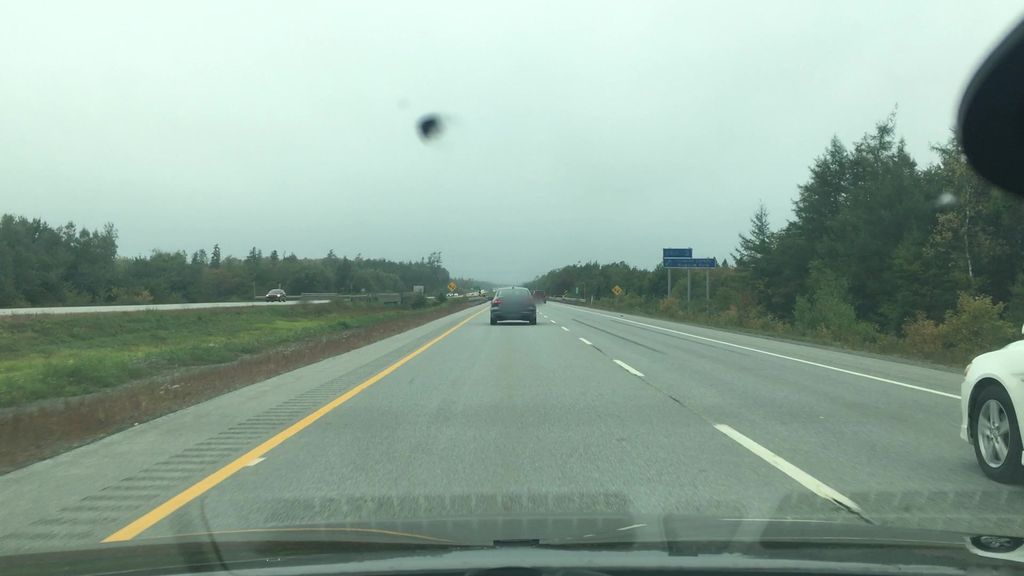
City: halifax